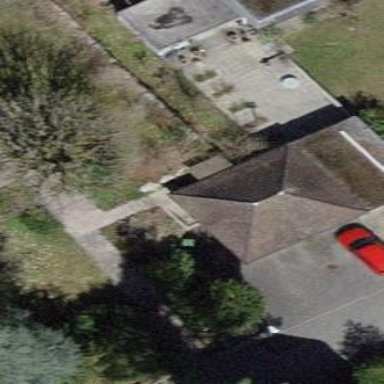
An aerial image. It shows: Group of garages.